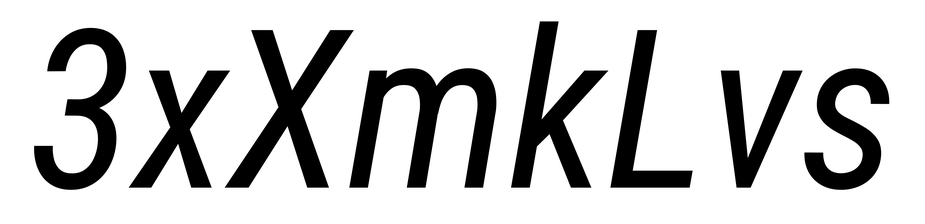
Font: Roboto-Italic_Condensed_Italic